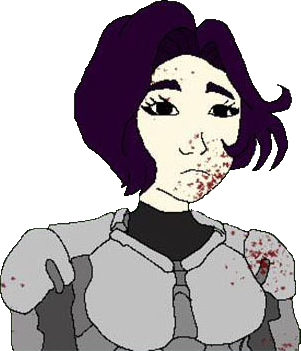
Label: 5_Doomer_Girl